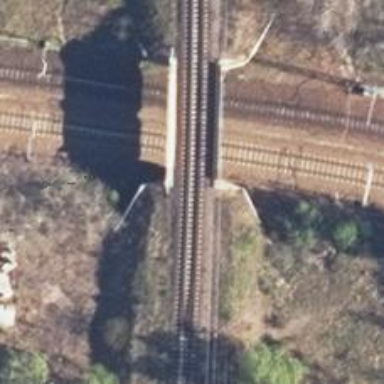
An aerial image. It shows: Bridge over electrified railway with contact line.